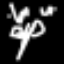
Label: hourglass